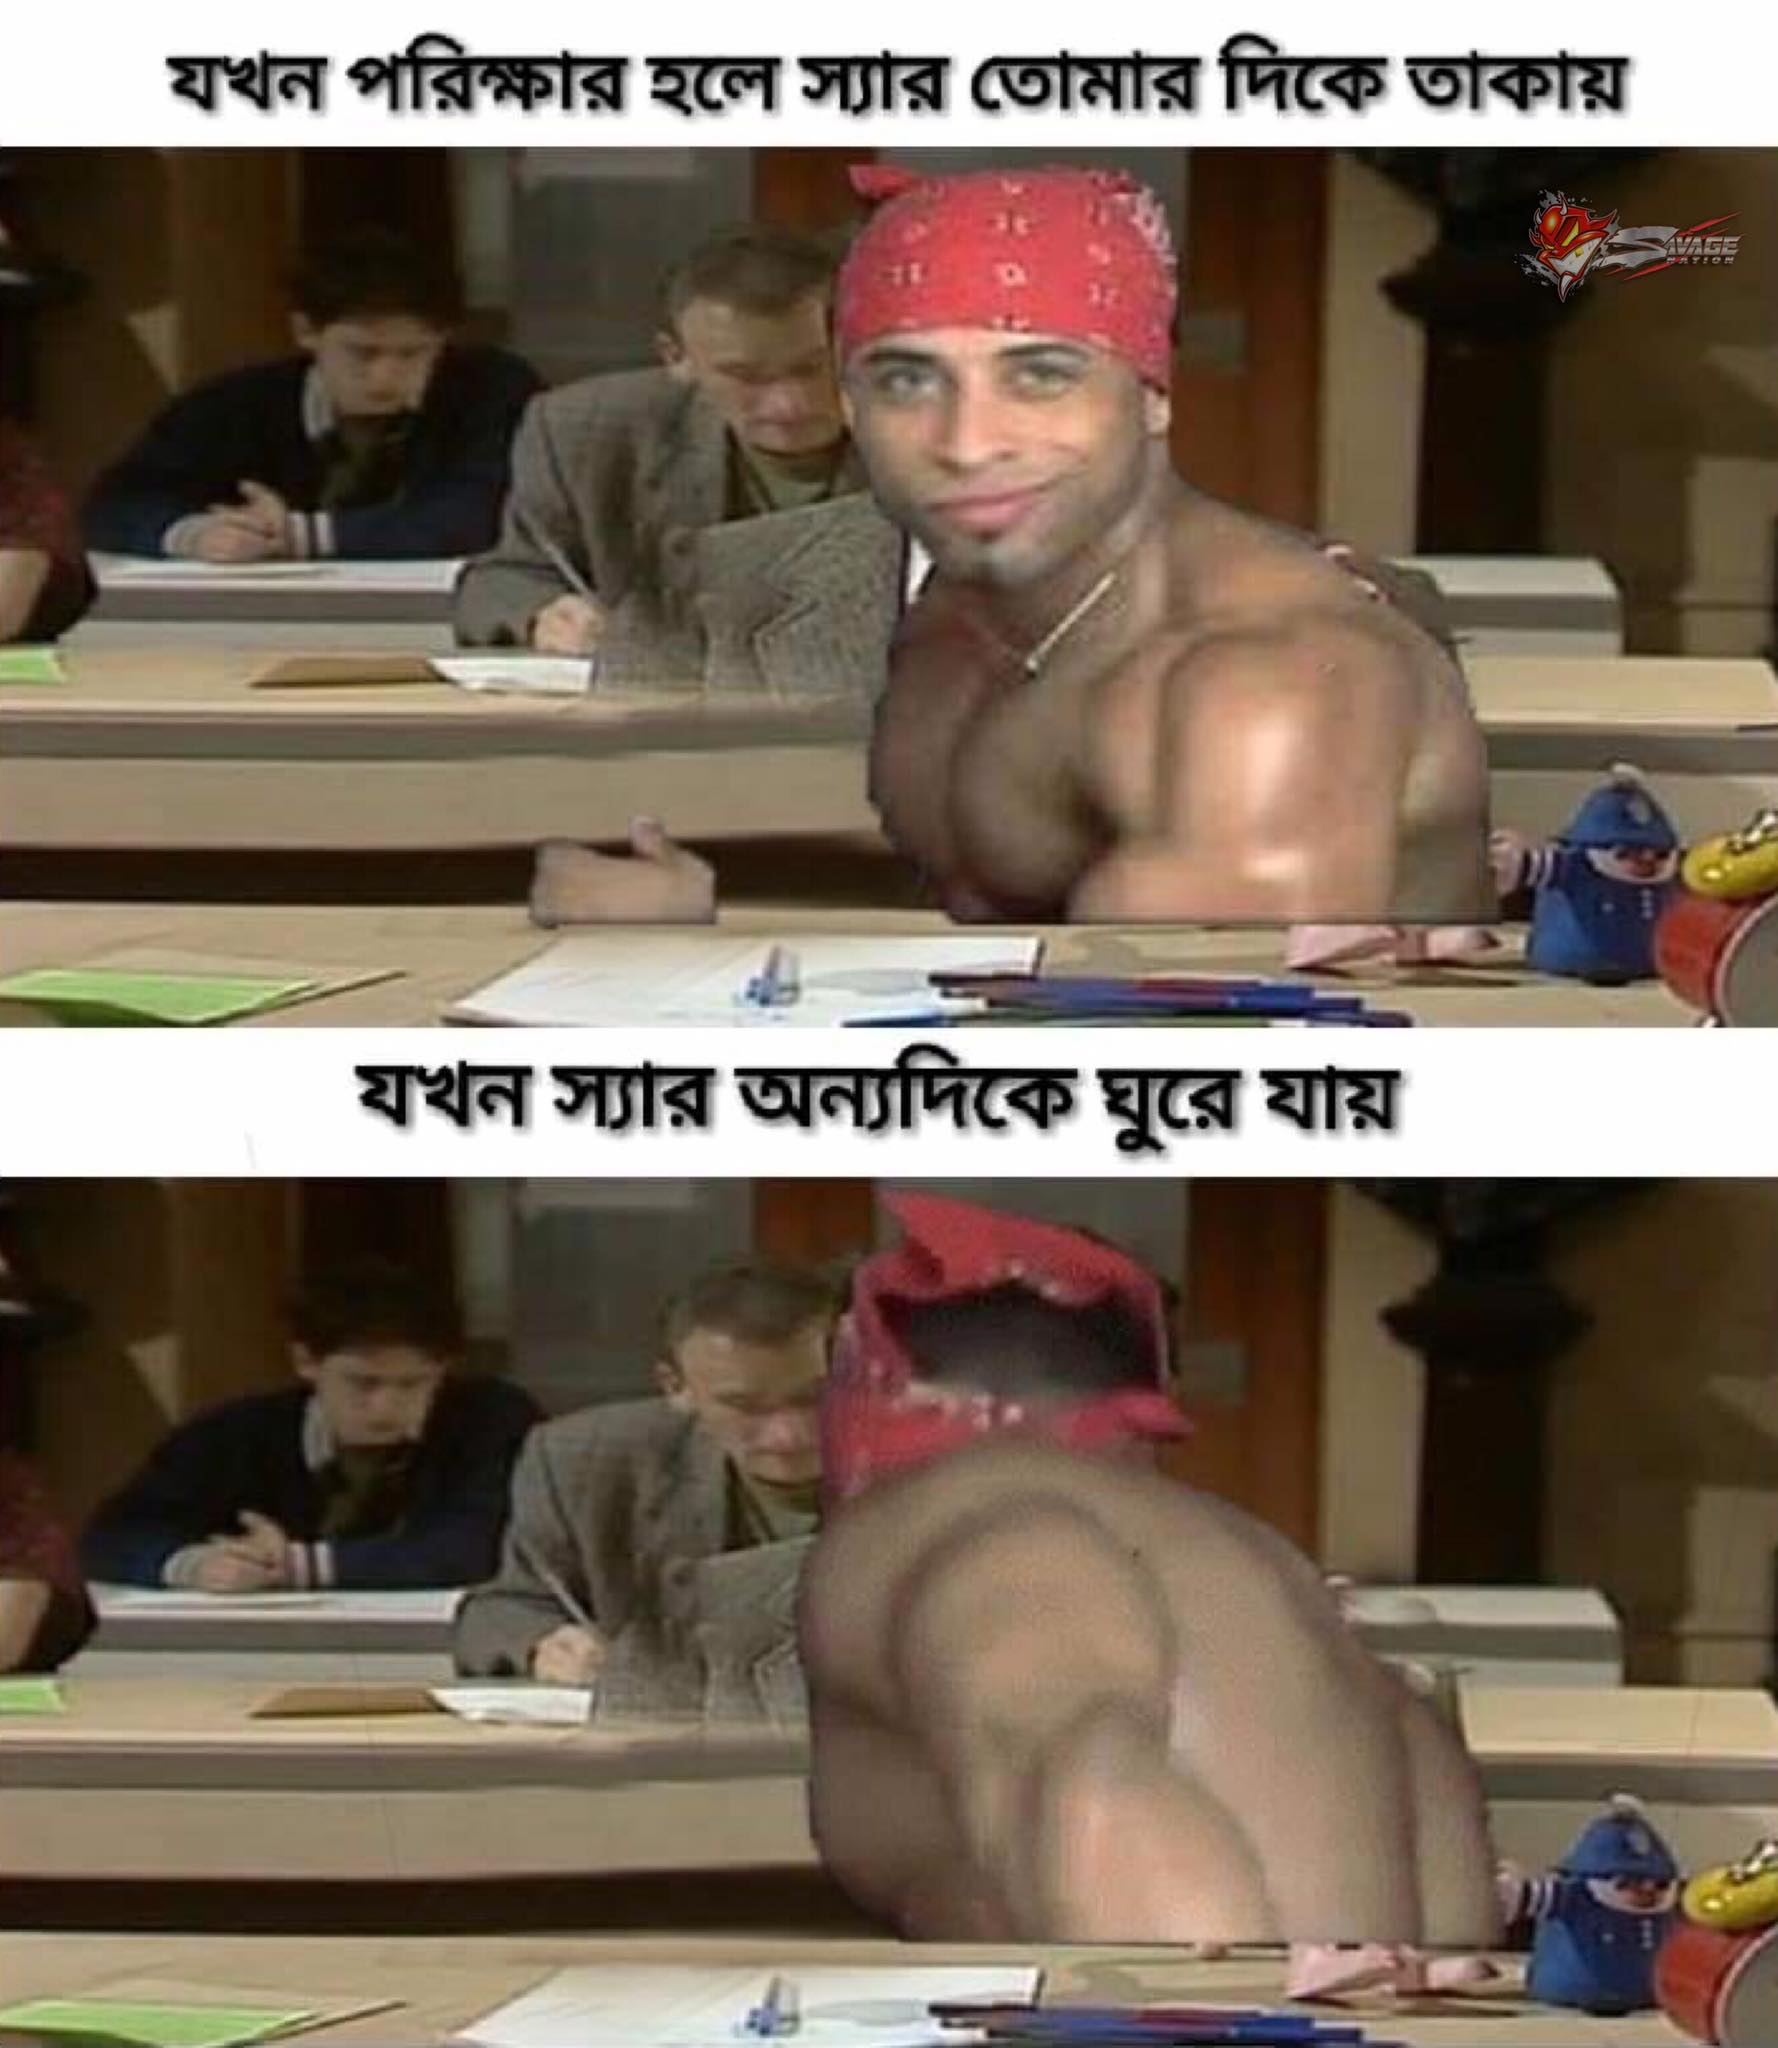
Caption: যখন পরিক্ষার হলে স্যার তোমার দিকে তাকায়   যখন স্যার অন্যদিকে ঘুরে যায়
Label: non-hate